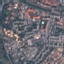
Label: Residential